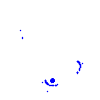
Particle: electron